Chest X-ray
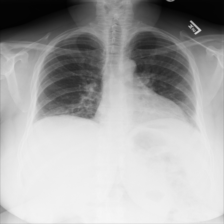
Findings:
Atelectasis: negative
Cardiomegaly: negative
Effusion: negative
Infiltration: negative
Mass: negative
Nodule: negative
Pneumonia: negative
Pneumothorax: negative
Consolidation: negative
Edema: negative
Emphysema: negative
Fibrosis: negative
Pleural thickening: negative
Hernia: negative